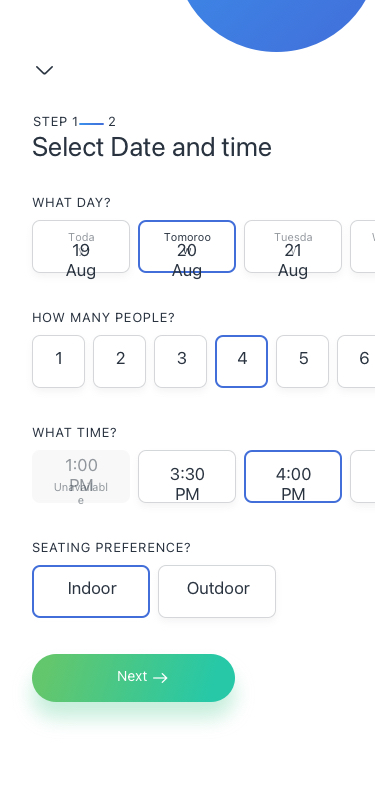
Text in this UI design:
Select Date and time
Step 1
2
What TIme?
1:00 PM
Unavailable
3:30 PM
4:00 PM
4:30 PM
Seating Preference?
Indoor
Outdoor
Next
How Many People?
1
3
5
2
4
6
What Day?
Today
19 Aug
Tomoroow
20 Aug
Tuesday
21 Aug
Wednesday
22 Aug